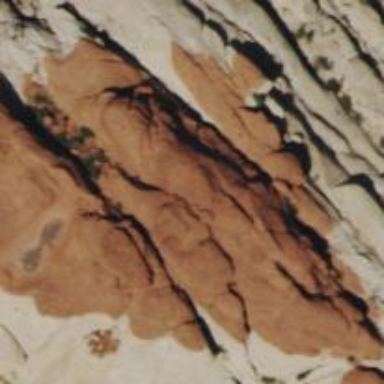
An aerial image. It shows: Red cliff in natural setting.